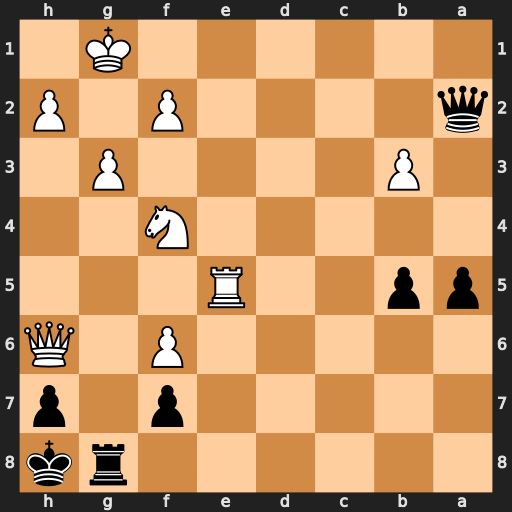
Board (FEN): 6rk/5p1p/5P1Q/pp2R3/5N2/1P4P1/q4P1P/6K1
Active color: b
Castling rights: -
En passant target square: -
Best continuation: Qa1+ Kg2 Qxe5